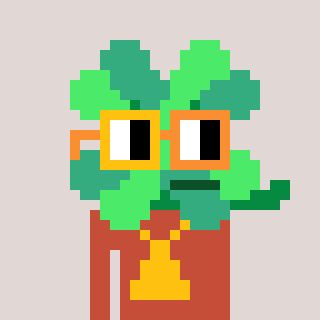
a pixel art character with square yellow and orange glasses, a clover-shaped head and a rust-colored body on a warm background